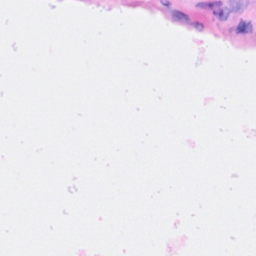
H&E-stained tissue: Breast